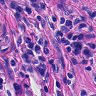
Metastatic tissue present: yes